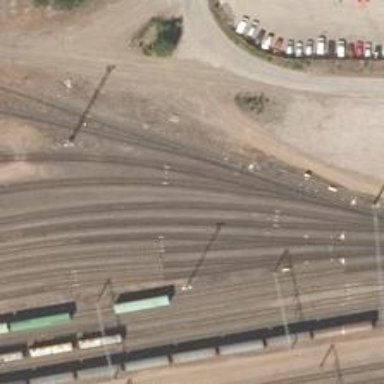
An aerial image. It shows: Railway yard used for servicing trains.